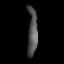
Tissue: lung
Cell type: Epithelial cells
Senescence score: 0.1885
Nuclear area (px): 471
Mean DAPI intensity: 80.86